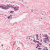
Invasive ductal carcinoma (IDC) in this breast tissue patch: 0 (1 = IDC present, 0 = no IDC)